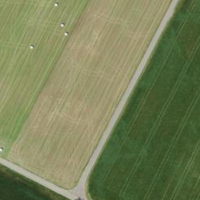
EUNIS habitat code: 52
Species observed at this site:
Datura stramonium